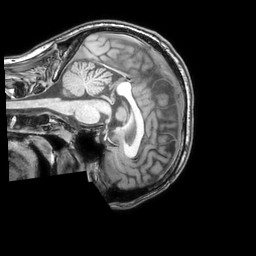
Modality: T1w
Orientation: sagittal
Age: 27
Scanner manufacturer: philips
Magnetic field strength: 3 T
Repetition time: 0.007 s
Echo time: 0.003501 s